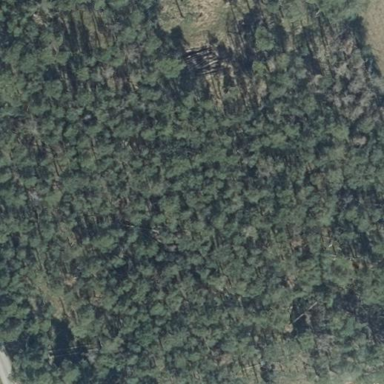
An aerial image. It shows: Forest area.